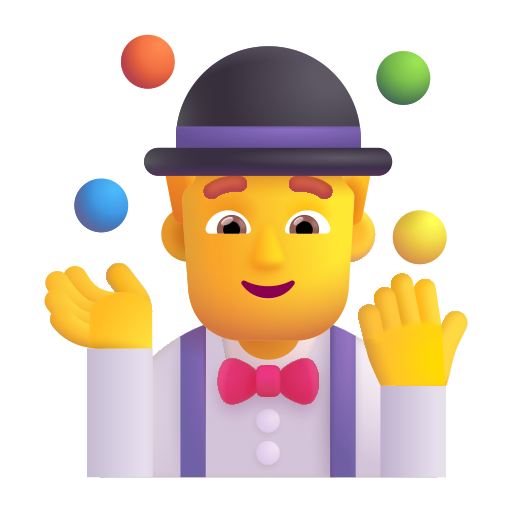
man juggling color default